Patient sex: F
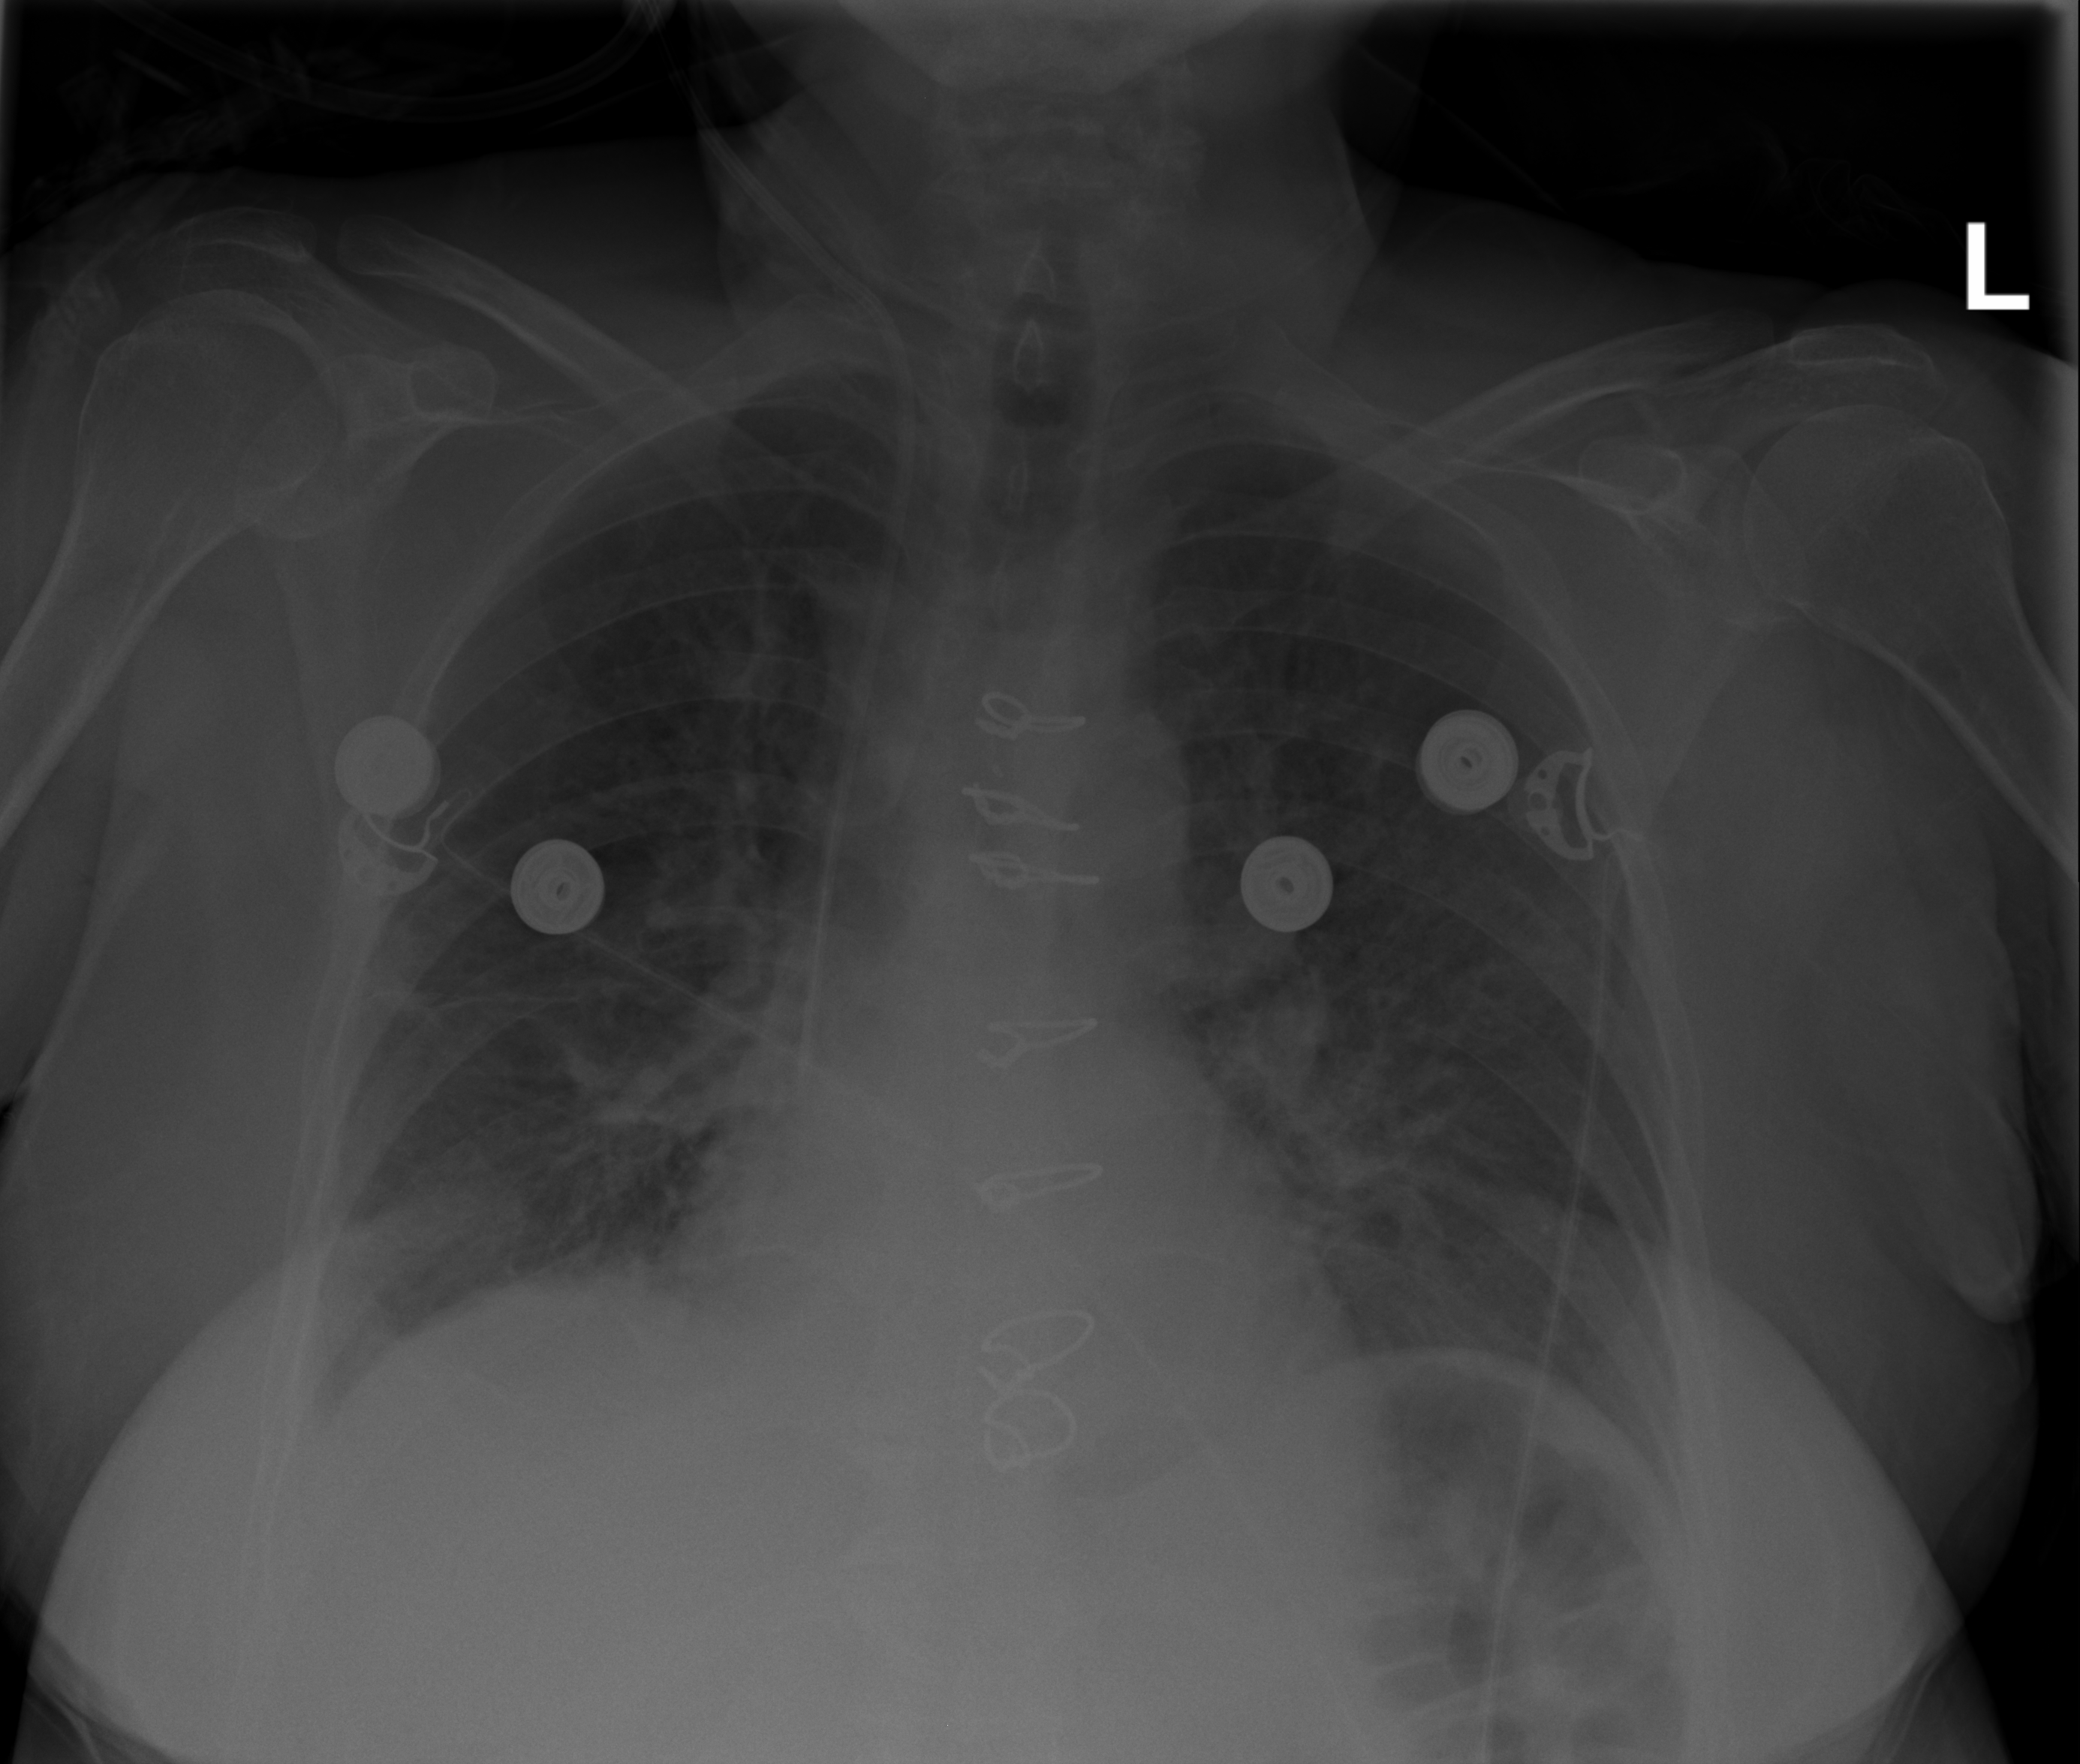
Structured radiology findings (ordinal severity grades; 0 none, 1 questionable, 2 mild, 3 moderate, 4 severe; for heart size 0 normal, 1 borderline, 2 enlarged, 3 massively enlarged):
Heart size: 0
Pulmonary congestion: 2
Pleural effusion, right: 2
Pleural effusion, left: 0
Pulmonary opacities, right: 2
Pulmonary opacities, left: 2
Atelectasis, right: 2
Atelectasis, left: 2